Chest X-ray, PA view. Patient: 40 years old, sex M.
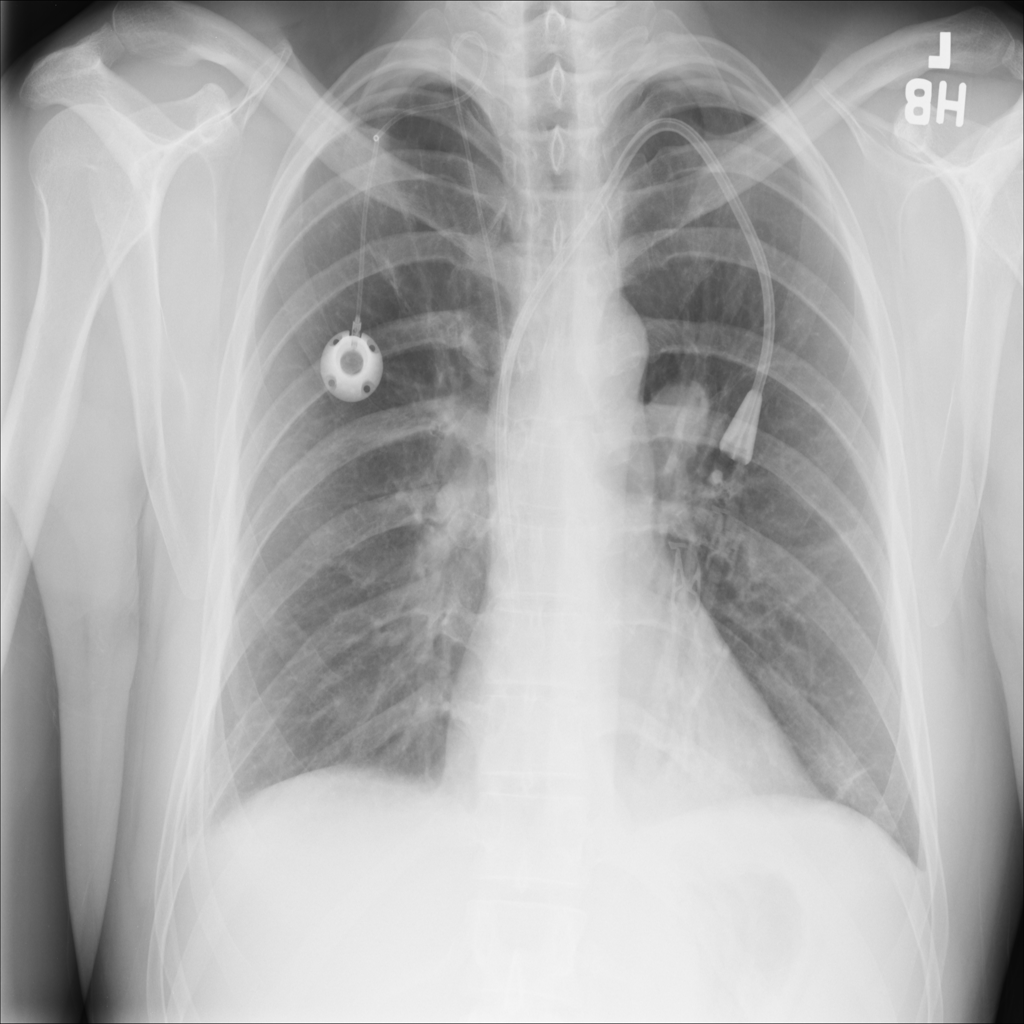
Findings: Atelectasis